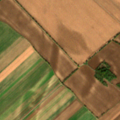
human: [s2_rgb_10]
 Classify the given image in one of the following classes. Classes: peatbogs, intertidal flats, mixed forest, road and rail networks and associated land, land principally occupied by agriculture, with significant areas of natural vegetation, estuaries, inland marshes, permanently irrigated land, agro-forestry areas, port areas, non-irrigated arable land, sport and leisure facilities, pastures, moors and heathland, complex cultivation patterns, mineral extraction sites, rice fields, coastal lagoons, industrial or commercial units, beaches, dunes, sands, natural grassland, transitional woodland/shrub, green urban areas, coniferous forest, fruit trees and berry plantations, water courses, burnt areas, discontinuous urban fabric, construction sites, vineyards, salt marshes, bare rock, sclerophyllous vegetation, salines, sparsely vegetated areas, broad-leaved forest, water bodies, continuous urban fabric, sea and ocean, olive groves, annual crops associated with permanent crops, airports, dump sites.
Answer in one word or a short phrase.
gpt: non-irrigated arable land